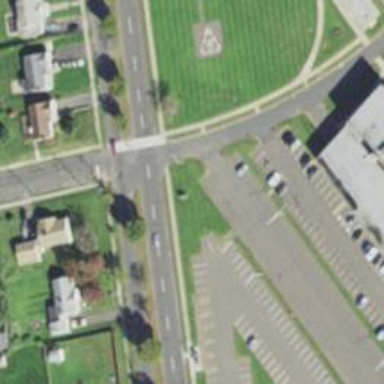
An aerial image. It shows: Unmarked road crossing.